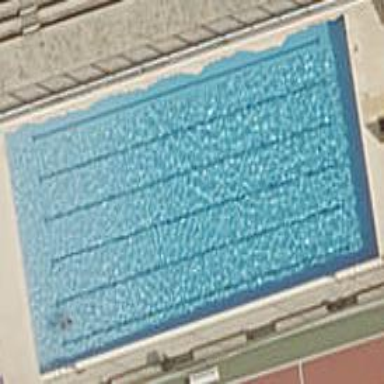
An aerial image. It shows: Outdoor swimming pool on leisure land.